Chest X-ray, AP view. Patient: 53 years old, sex M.
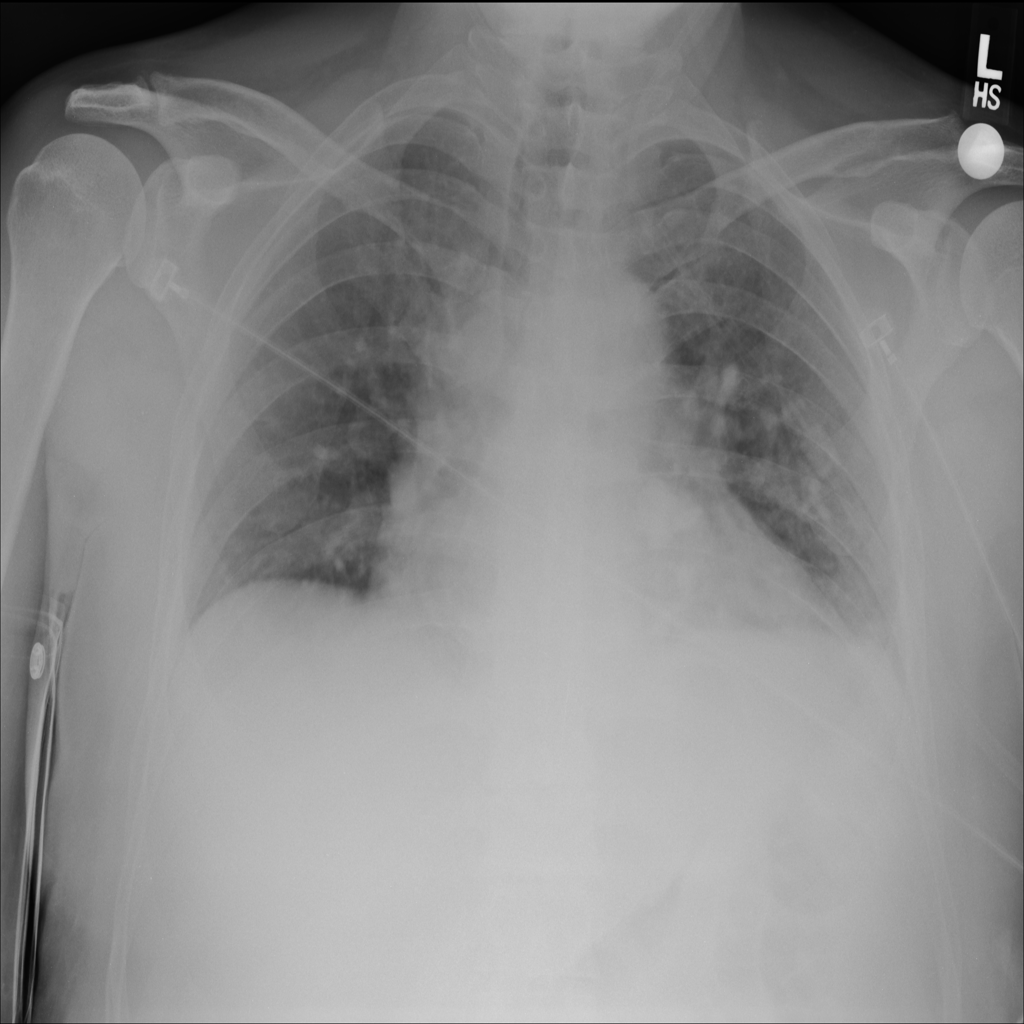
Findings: No Finding